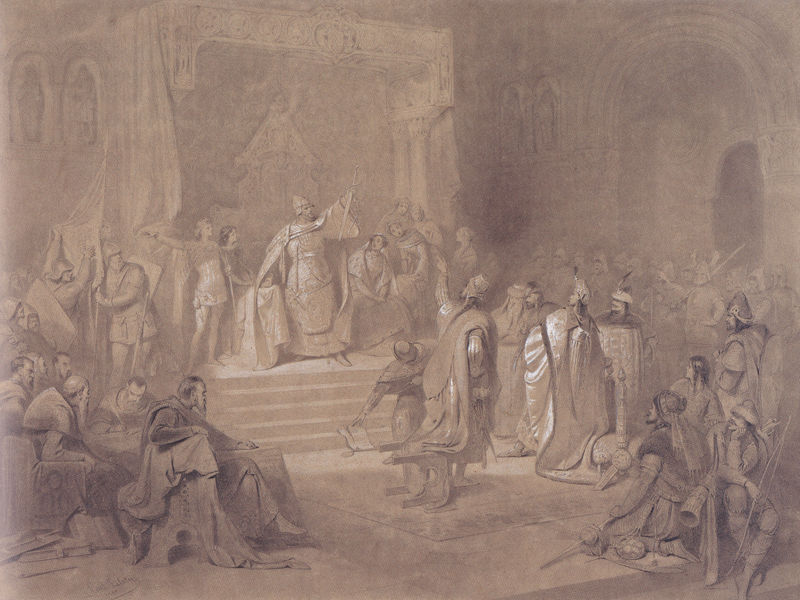
Titel: Herzog Arnulf von Bayern weist die Gesandten der Ungarn ab
Künstler: Karl Theodor von Piloty
Standort: München
Institution: Staatliche Graphische Sammlung
Schlagwörter: dunkel, feder, gemälde, hand, mann, schatten, umhang, weiß, menschen, sitzen, braun, frau, geste, grau, hell, kleid, kleider, kreide, licht, mitte, männer, raum, schwarz, skizze, stuhl, szene, tür, zeichnung, dach, haus, schloss, leute, teppich, versammlung, bart, bärte, gericht, arm, bibel, federn, stehen, bild, innenraum, vorhang, wache, kirche, boden, gewand, mantel, tücher, gewänder, personen, aufführung, bähne, bühne, renaissance, bogen, fahnen, man, fahne, schwer, grafik, graphik, nebel, monochrom, hof, platz, grisaille, saal, sepia, rundbogen, kuppel, krieg, treppe, treppen, kaiser, könig, thron, vorhänge, stufe, stufen, tor, bögen, nische, antike, buch, orient, palast, kohle, selbstmord, druck, stich, schwarzweiß, schwert, uniform, waffen, knien, volk, bleistift, herrscher, entwurf, ritter, anführer, fürst, rüstung, stift, portal, helme, prediger, griechen, kniend, priester, empfang, rötlich, audienz, baldachin, zentrum, tempel, königin, schlieren, bote, turban, rötel, schwur, roben, sultan, eid, rüstungen, reformation, barbarossa, männe, thronsaal, sarazenen, im tempel, befehl, hale, schluss, versprechen, sw, unterntanen